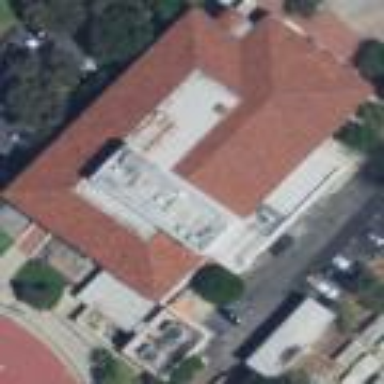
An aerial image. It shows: There is theatre building.